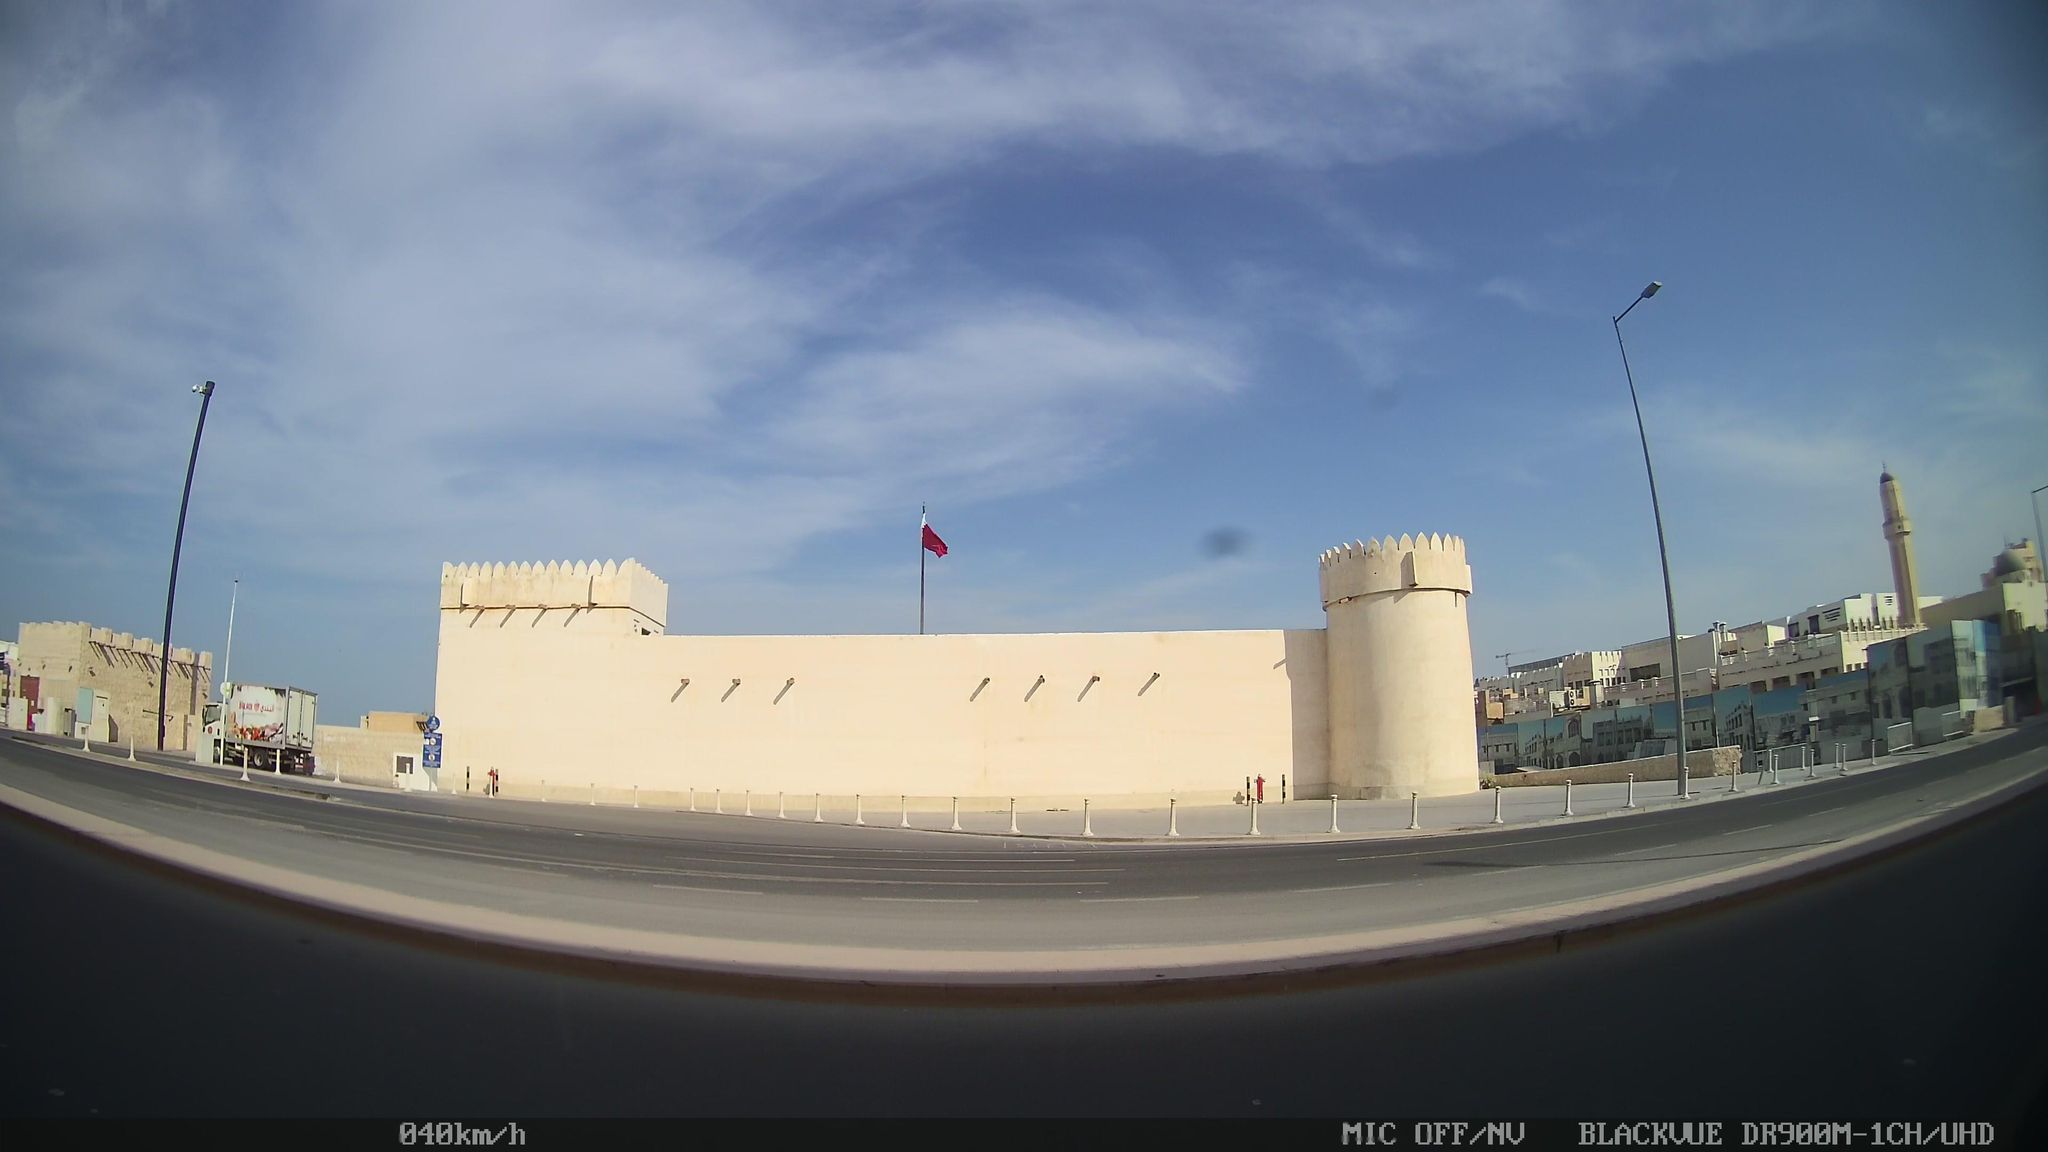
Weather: snowy
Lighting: day
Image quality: good
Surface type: driving surface
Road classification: tertiary, tertiary_link
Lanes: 2, 1
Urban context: urban centre
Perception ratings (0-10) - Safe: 3.2, Lively: 5.42, Beautiful: 4.98, Boring: 5.03, Depressing: 6.05, Wealthy: 2.56